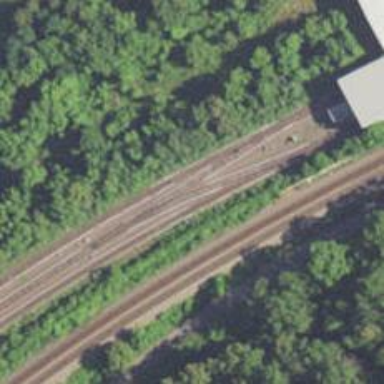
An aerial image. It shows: Electrified rail passing through service yard.